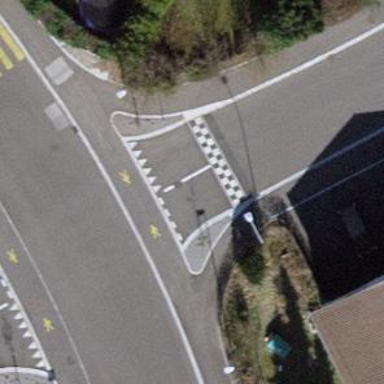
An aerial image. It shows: Uncontrolled crossing on road with give way sign. There is traffic calming table on the road.